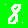
Digit: 8